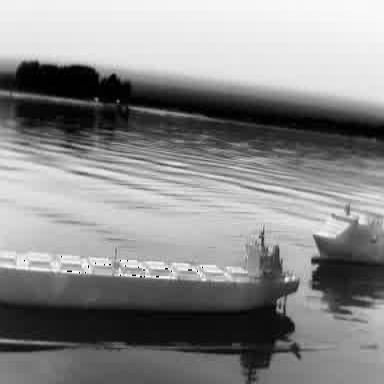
There are two objects shown in the infrared image, including a liner, and a container_ship.